Aerial crown-view tile of a tropical tree (Barro Colorado Island, Panama), acquired 20250616:
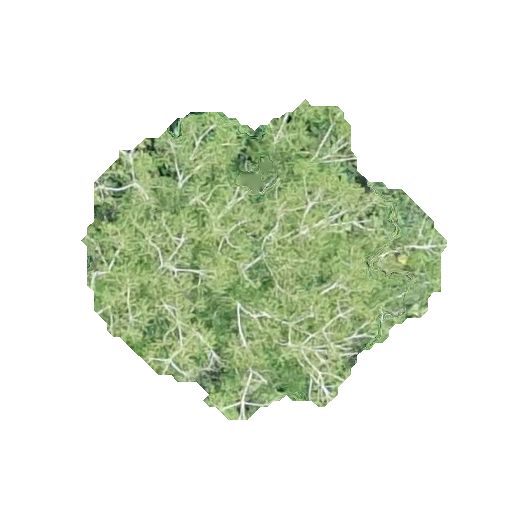
Species: Ocotea oblonga
GBIF accepted scientific name: Ocotea oblonga
Crown area: 113.887 m²